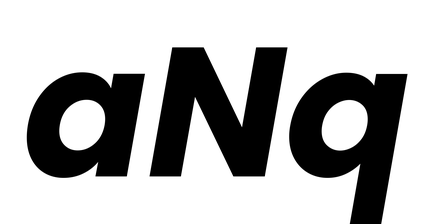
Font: Poppins-BoldItalic